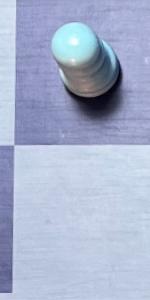
Label: Empty